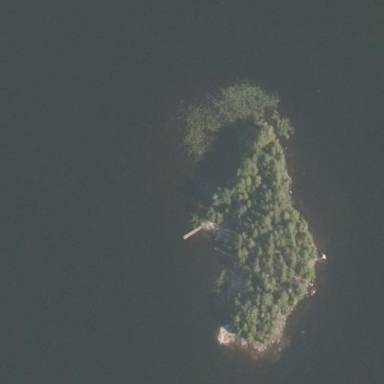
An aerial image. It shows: Island.